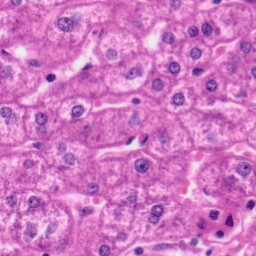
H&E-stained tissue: Liver